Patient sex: F
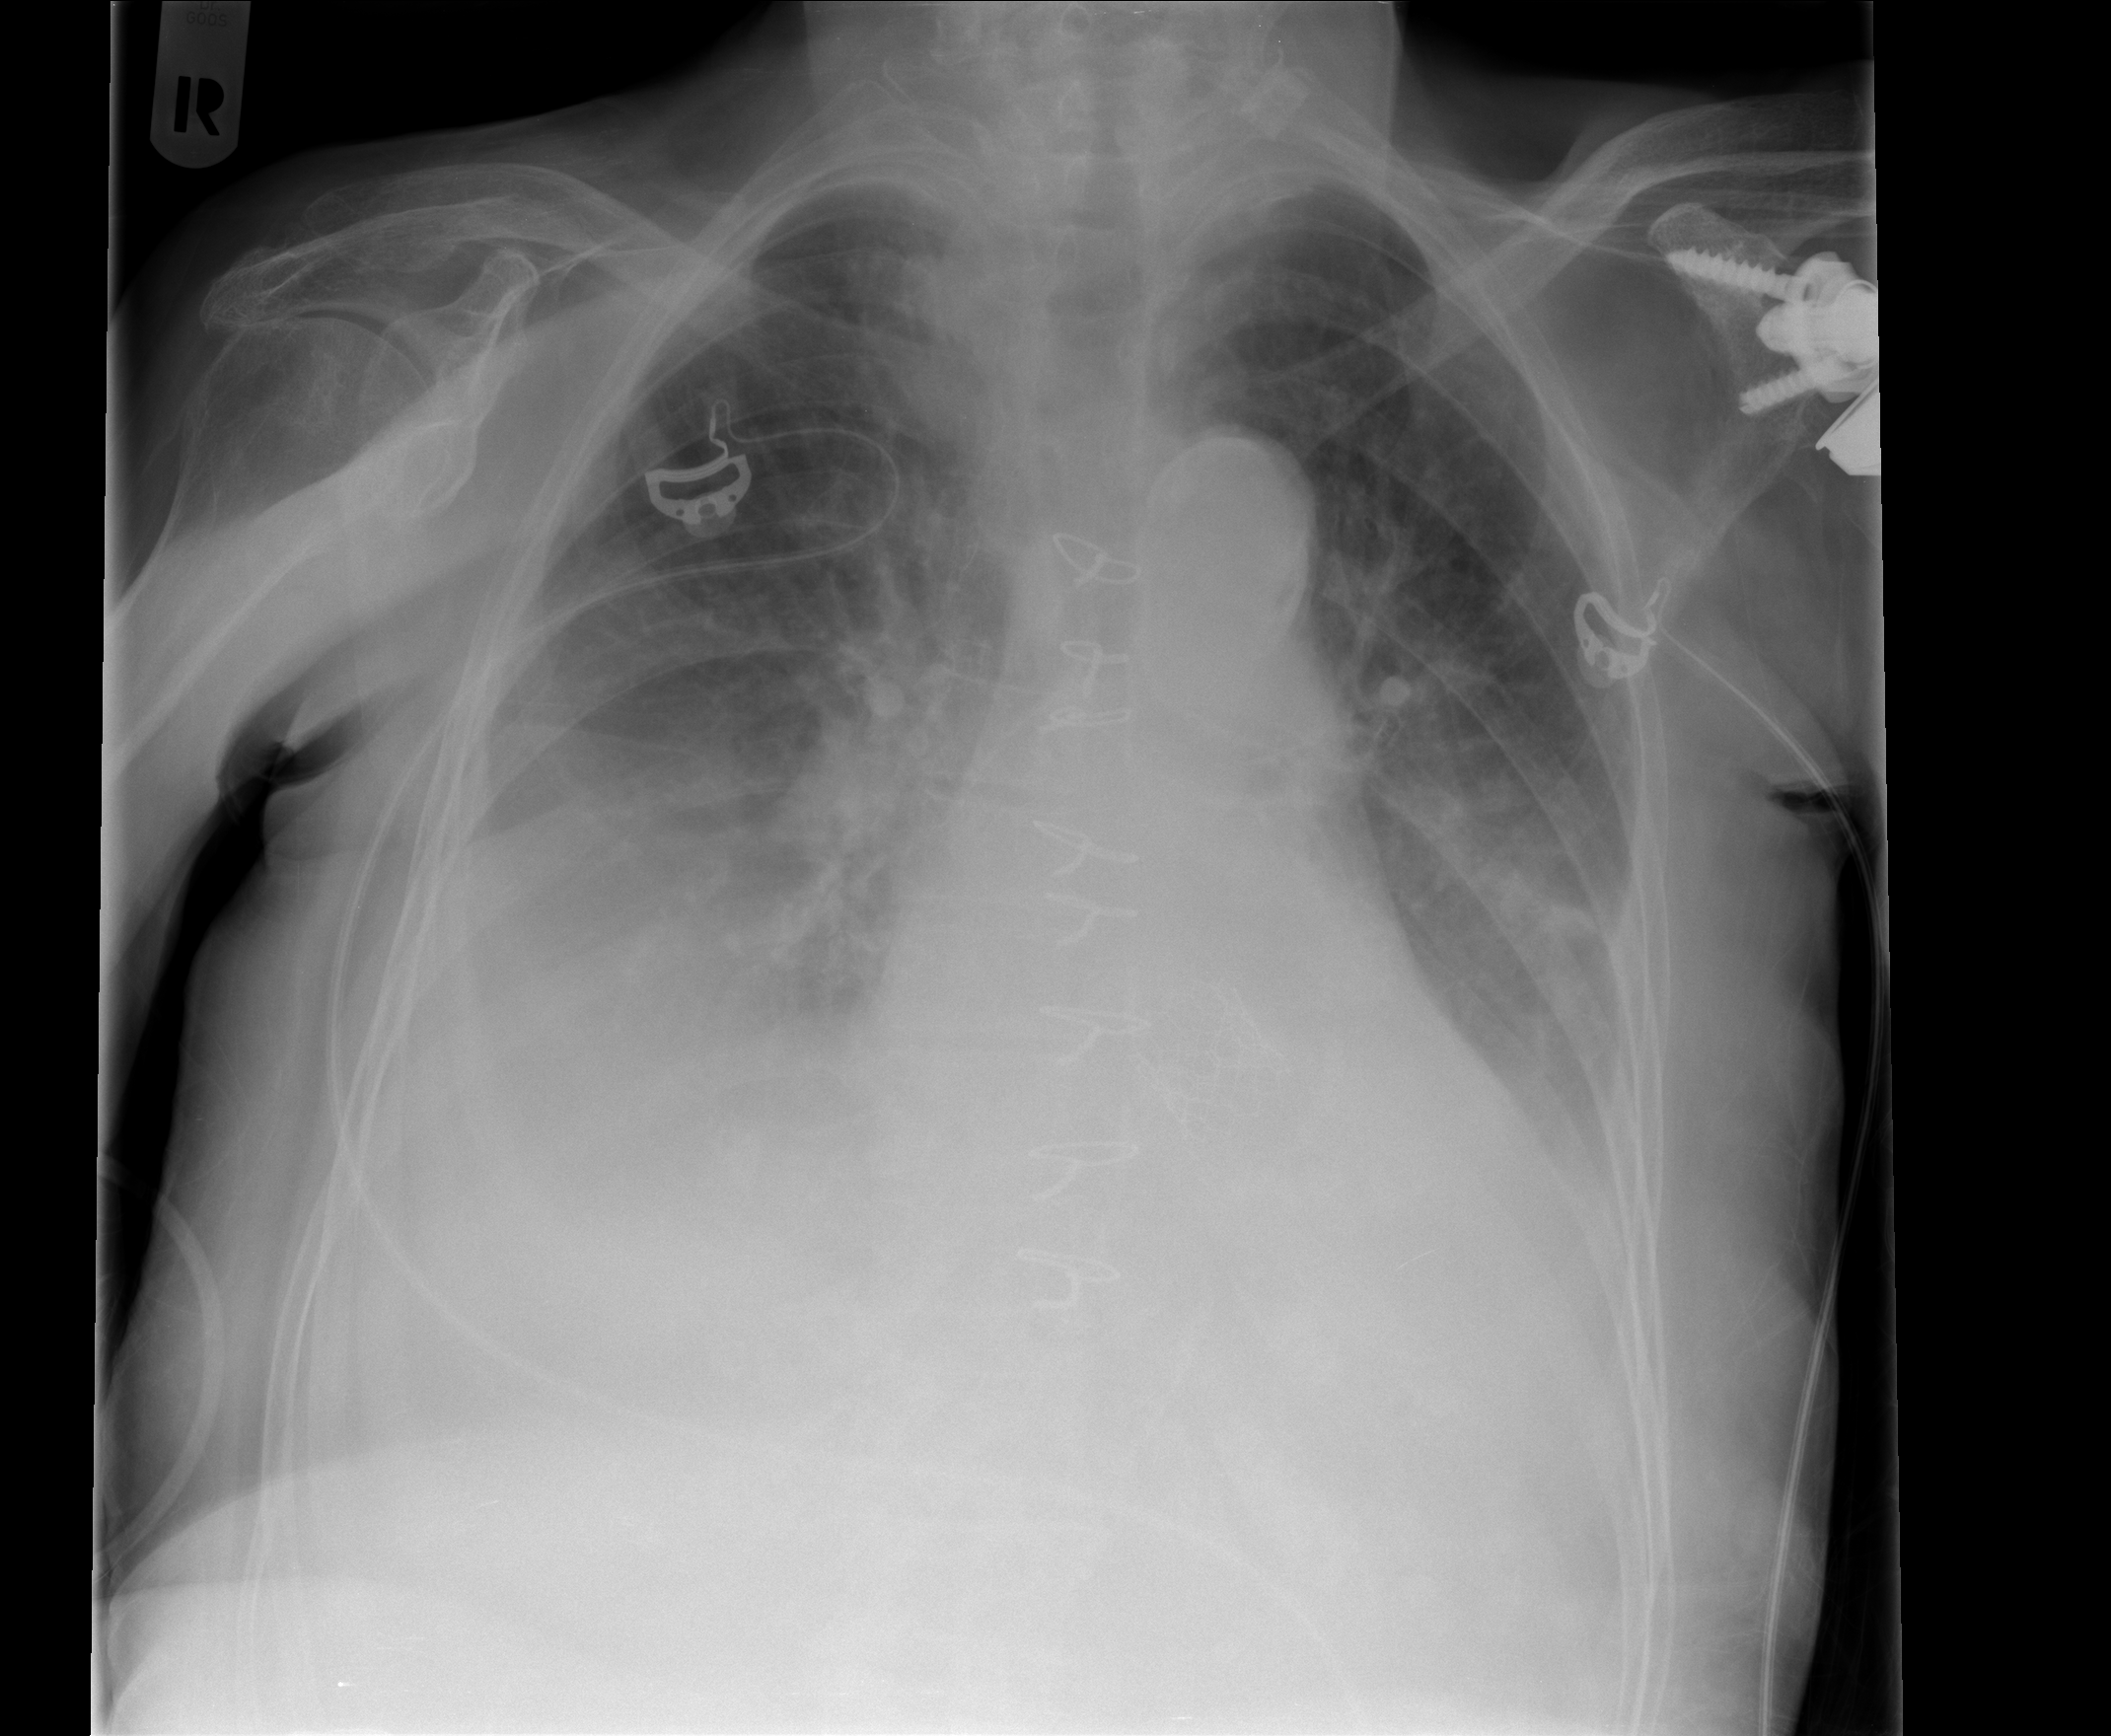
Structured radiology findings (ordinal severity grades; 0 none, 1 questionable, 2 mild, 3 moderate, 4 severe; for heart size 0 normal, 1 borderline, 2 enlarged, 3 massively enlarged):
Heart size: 2
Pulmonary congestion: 3
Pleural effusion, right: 3
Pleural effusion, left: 2
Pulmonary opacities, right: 2
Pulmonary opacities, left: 1
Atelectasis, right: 3
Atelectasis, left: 2